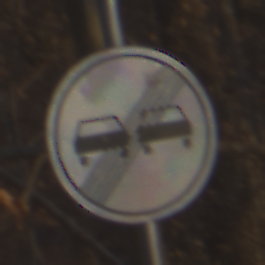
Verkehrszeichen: EndeUeberholverbot
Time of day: SunriseSunset
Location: Outdoor (Nature)
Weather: Clear
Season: Autumn
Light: Natural